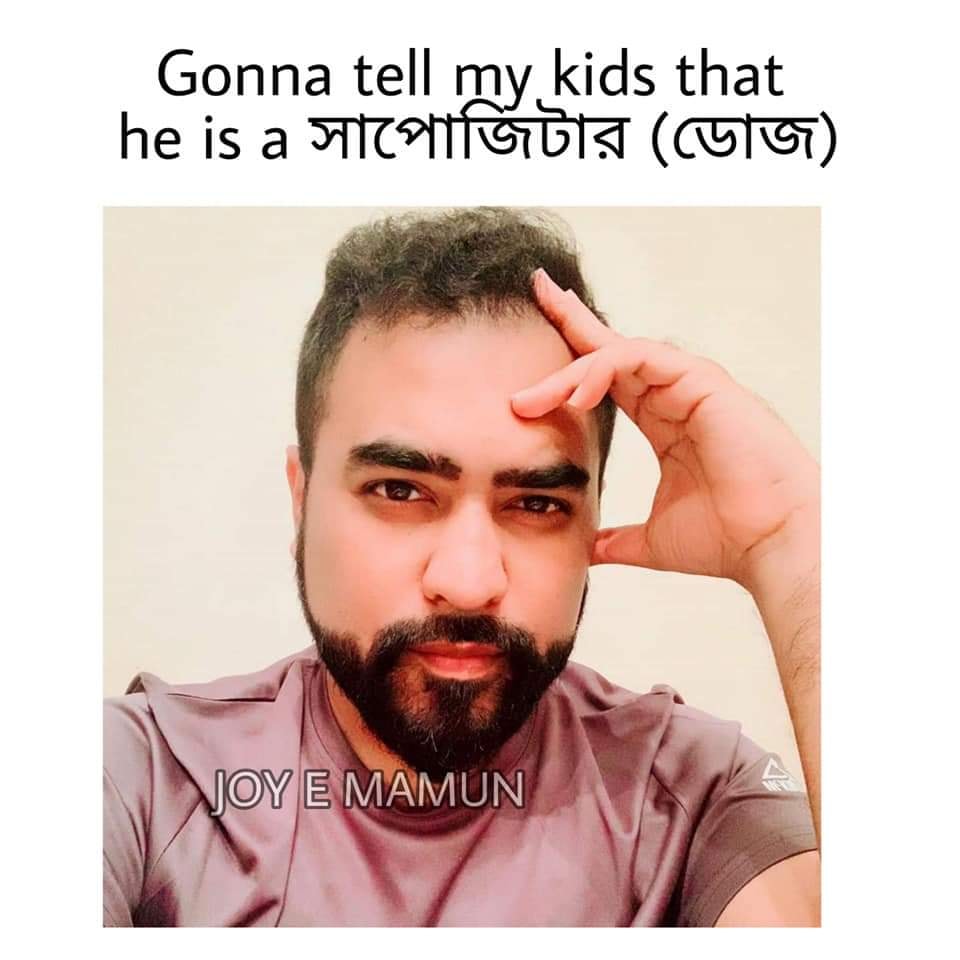
Text: Gonna tell my kids that he is a  সাপোজিটার (ডোজ)
Label: Hate
Hate category: Personal Offence
Targeted group: Individual